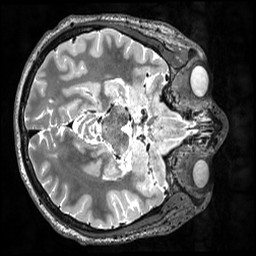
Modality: T2w
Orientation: axial